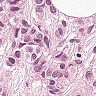
Metastatic tissue present: yes